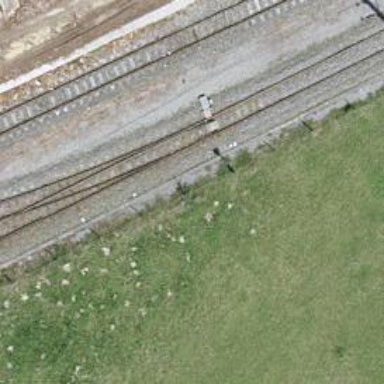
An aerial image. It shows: Railway switch.